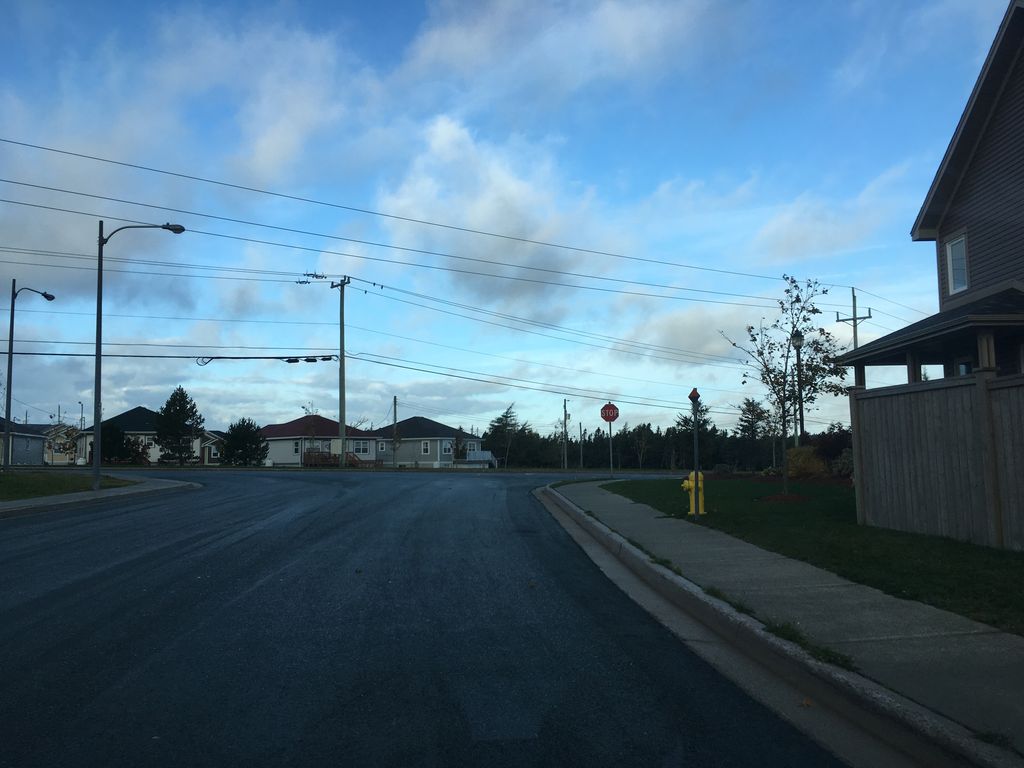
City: st_johns